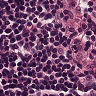
Metastatic tissue present: no